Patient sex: M
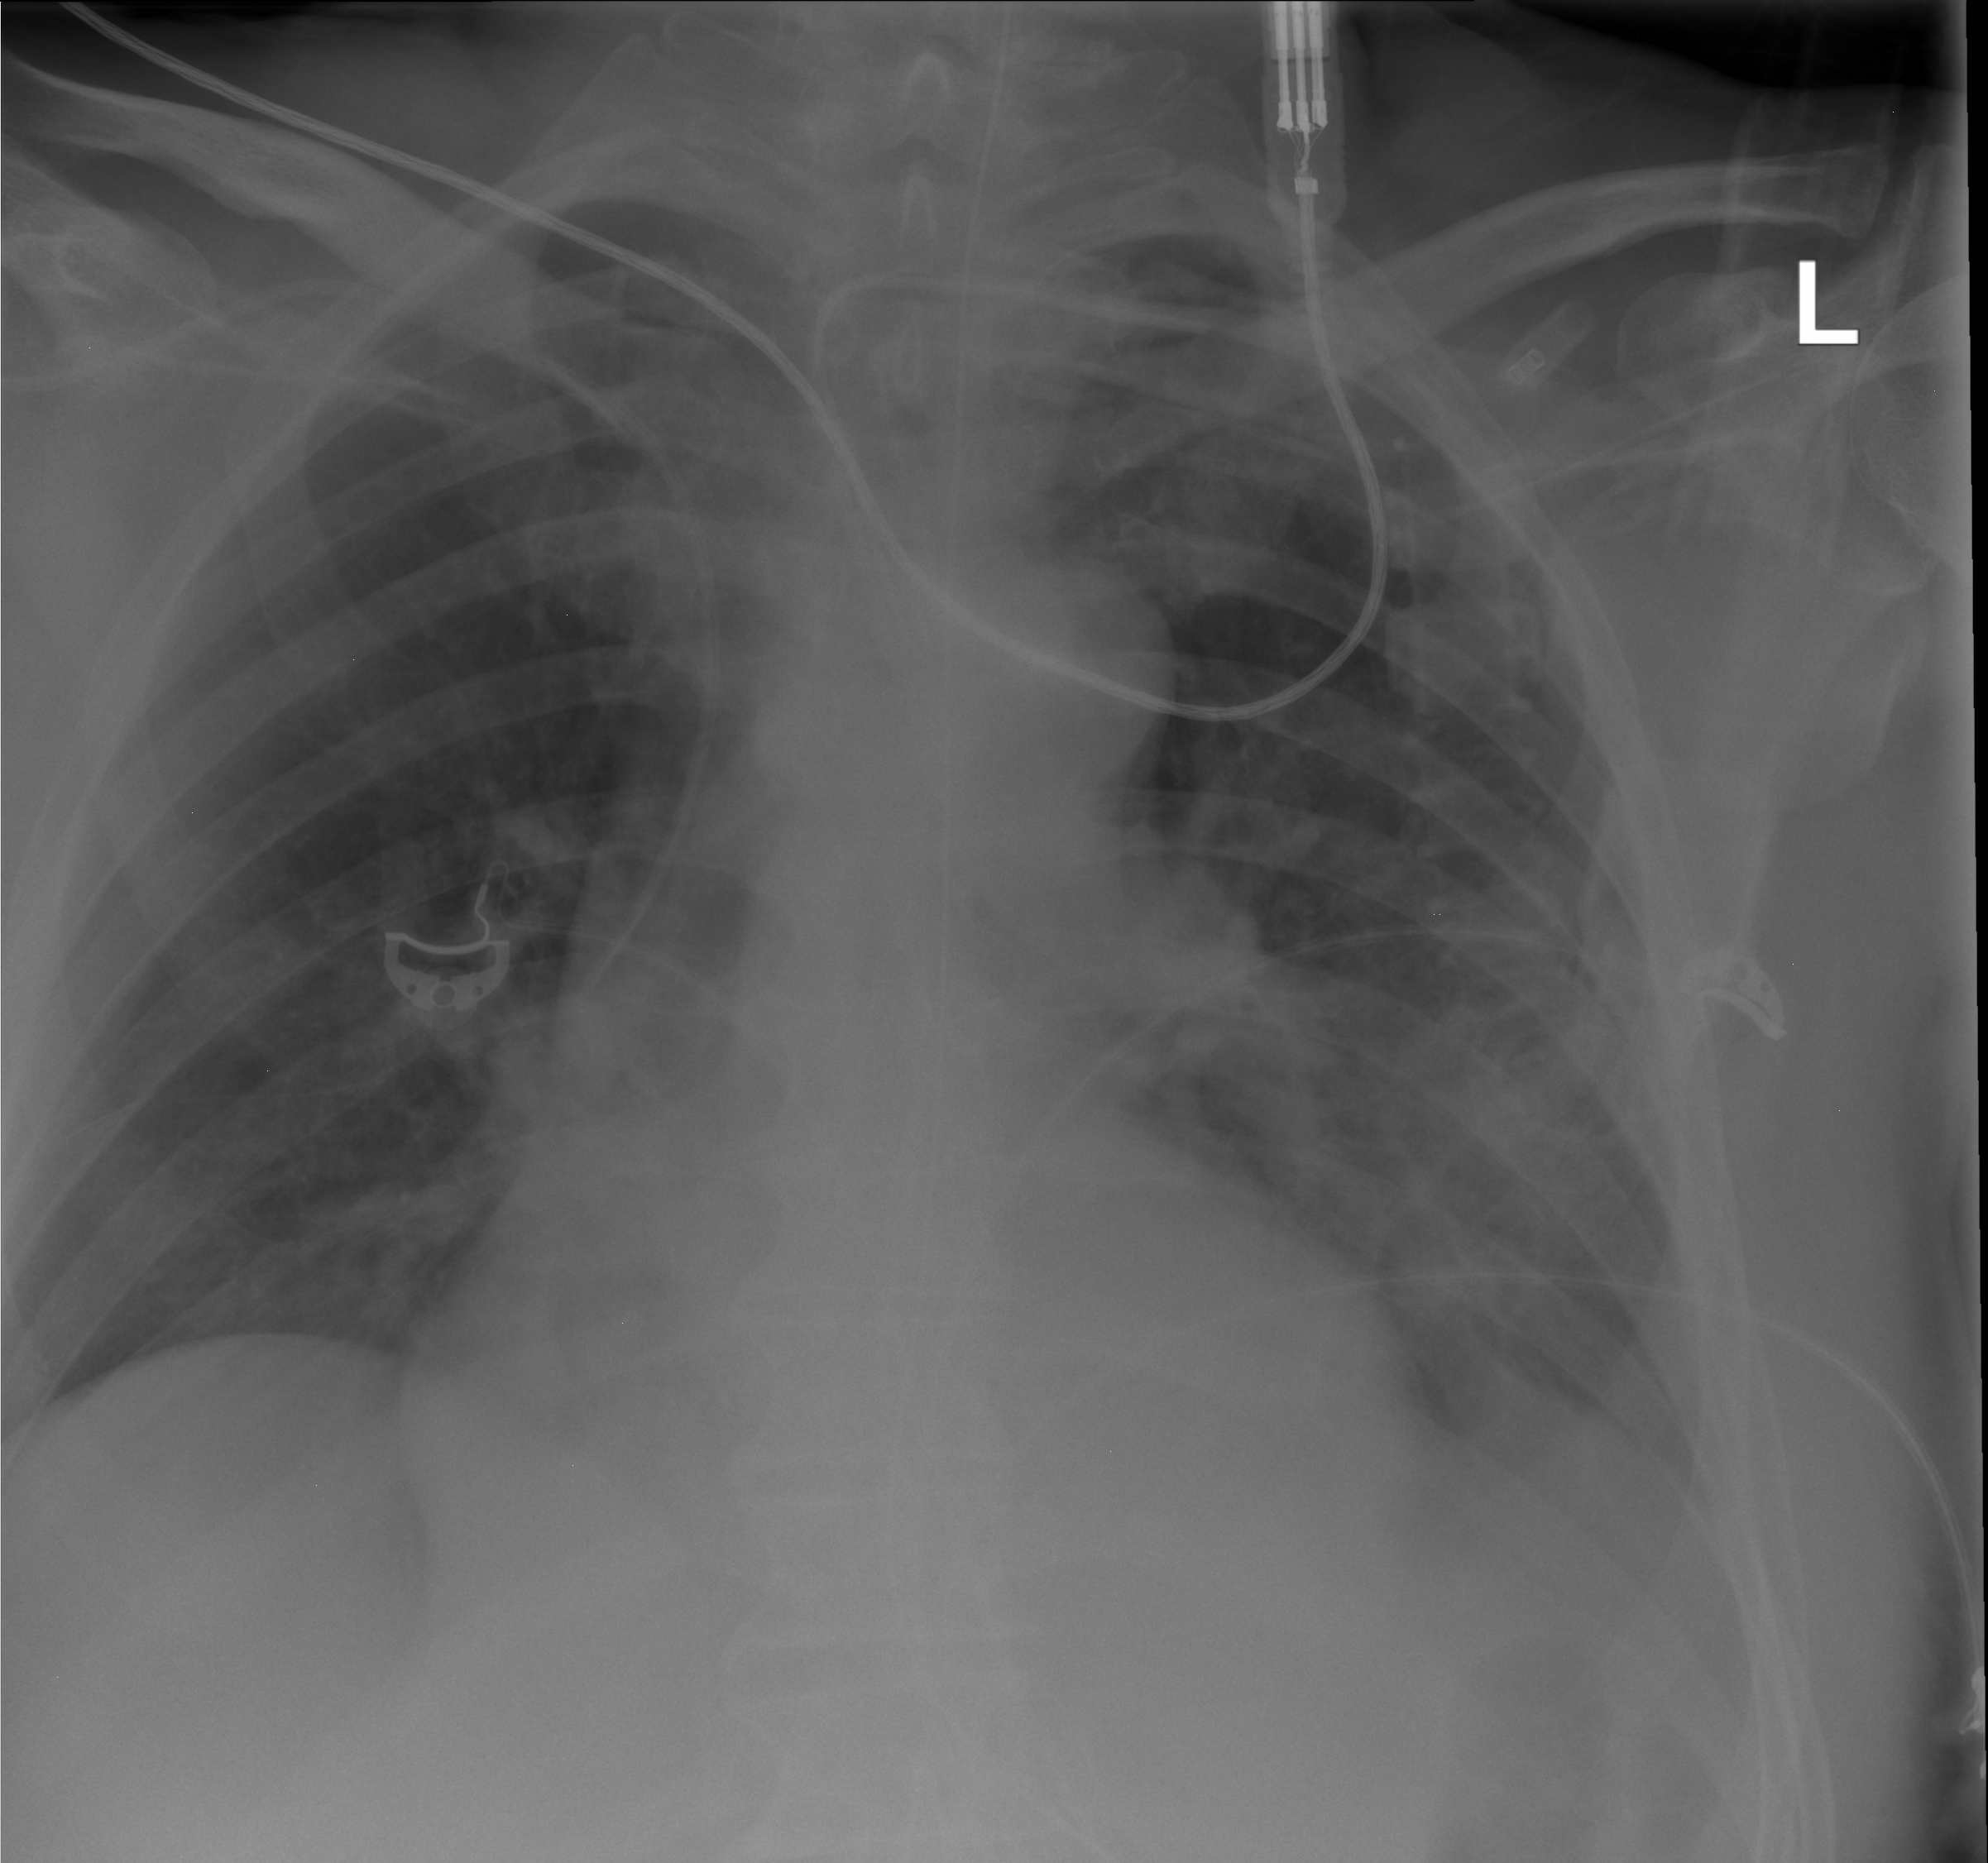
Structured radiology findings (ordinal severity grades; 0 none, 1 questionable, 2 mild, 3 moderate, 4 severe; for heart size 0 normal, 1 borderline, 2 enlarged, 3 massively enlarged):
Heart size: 2
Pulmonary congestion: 0
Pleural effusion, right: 0
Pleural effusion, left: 2
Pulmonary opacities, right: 1
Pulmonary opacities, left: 2
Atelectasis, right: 2
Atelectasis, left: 2